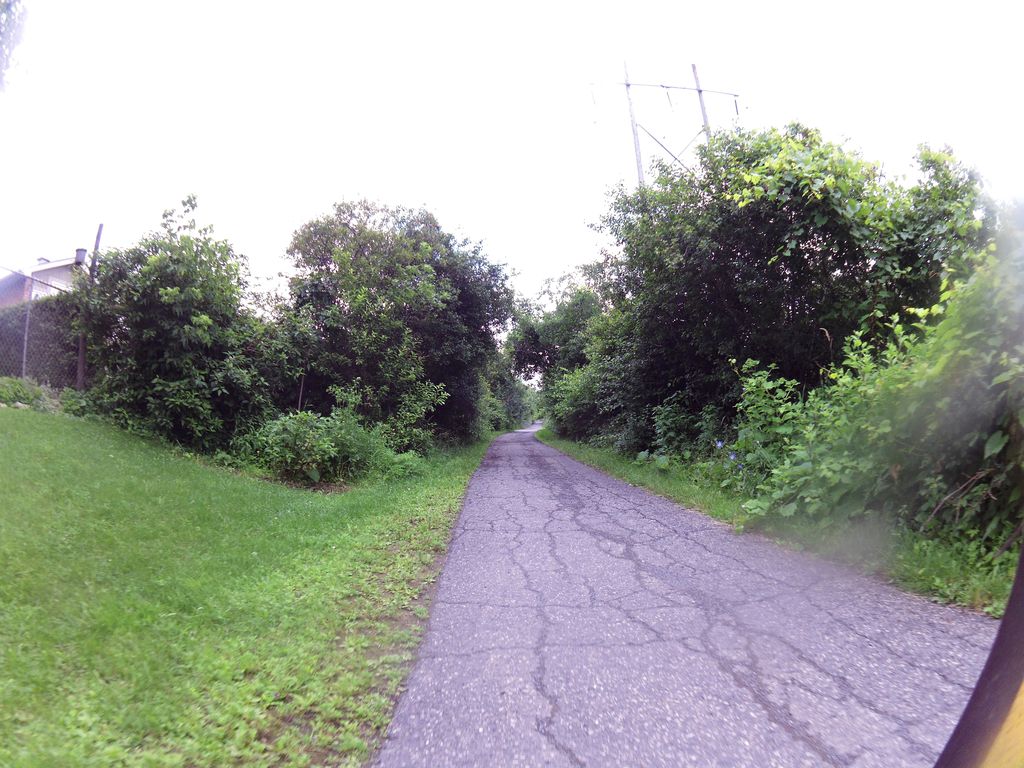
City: ottawa-gatineau